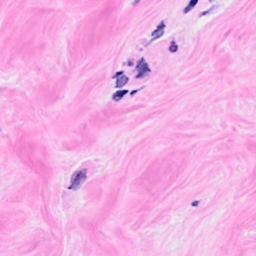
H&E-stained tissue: Breast